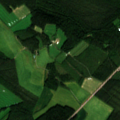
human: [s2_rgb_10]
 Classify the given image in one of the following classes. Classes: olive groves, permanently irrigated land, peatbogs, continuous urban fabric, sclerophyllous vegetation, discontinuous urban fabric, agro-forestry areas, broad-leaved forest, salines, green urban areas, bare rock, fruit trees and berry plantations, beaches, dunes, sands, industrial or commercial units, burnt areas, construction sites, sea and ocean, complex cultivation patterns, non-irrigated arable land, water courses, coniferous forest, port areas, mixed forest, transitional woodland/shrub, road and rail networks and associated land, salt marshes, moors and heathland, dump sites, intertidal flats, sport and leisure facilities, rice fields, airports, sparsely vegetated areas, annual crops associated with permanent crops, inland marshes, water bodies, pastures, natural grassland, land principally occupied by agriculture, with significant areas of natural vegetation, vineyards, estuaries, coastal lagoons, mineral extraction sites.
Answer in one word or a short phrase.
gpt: non-irrigated arable land, land principally occupied by agriculture, with significant areas of natural vegetation, coniferous forest, mixed forest